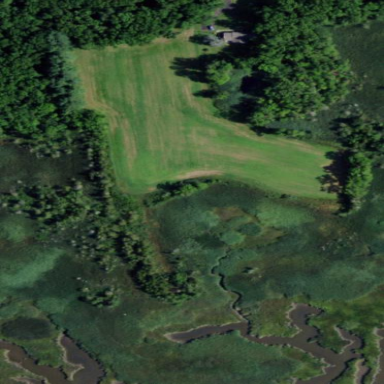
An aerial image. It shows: Swampy wetland area.